Interaction volume radius: 10 \u00c5
Interaction volume height: 25 \u00c5
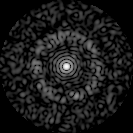
Disorder parameter: 0.8302